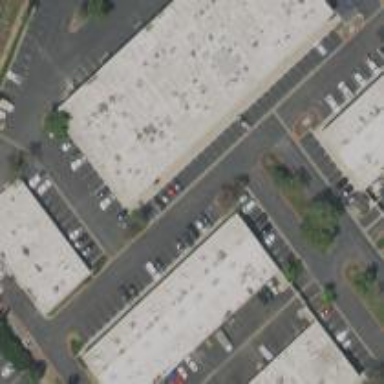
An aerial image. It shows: Commercial building.